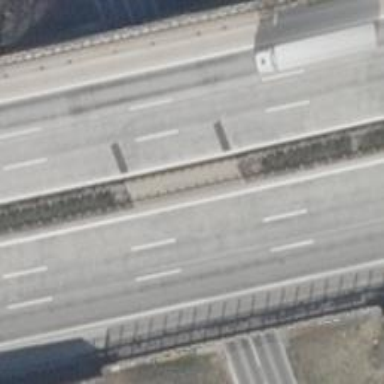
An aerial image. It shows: Man-made bridge.